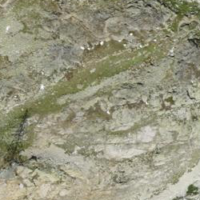
EUNIS habitat code: 31
Species observed at this site:
Vaccinium myrtillus